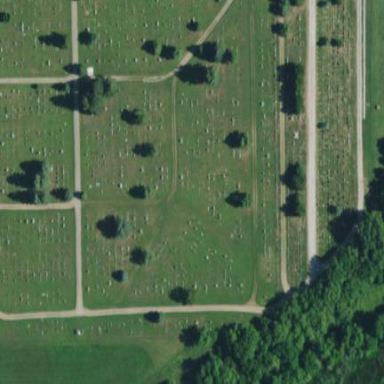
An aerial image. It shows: Cemetery.